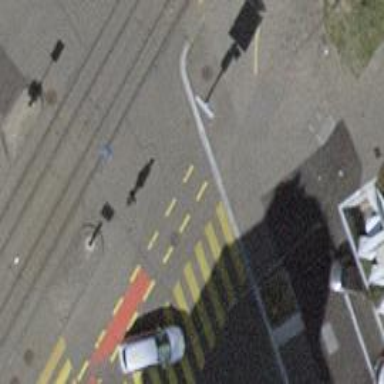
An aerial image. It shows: Kerb barrier.